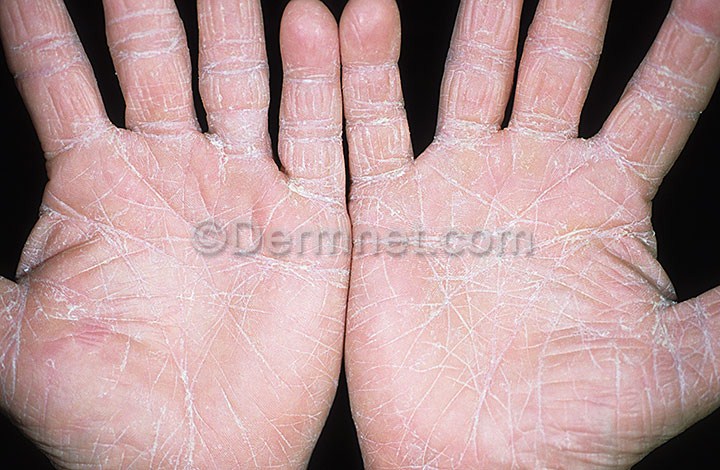
Disease: Tinea Ringworm Candidiasis and other Fungal Infections